Field crop: maize
Growth stage: 2
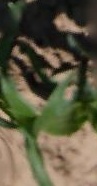
Species: maize